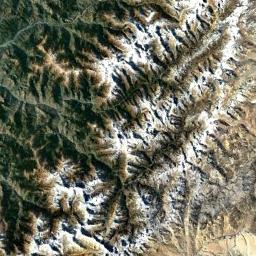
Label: snowberg